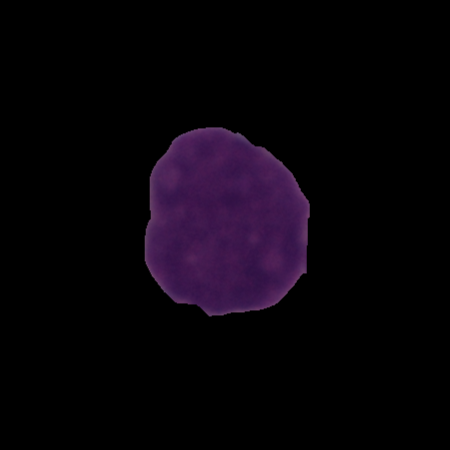
Label: cancer